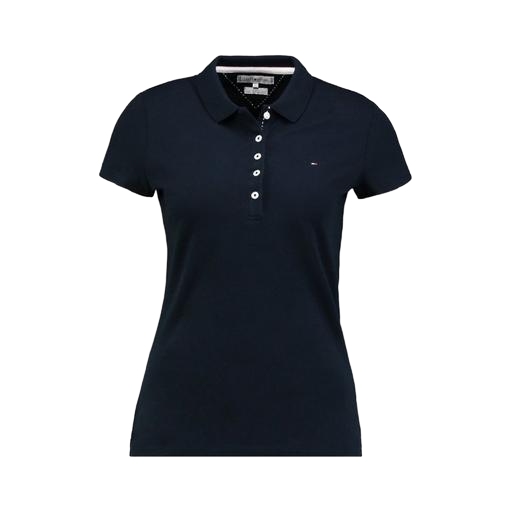
blue skinny-fit stretch polo shirt, skinny-fit stretch polo shirt, skinny-fit polo shirt, white background